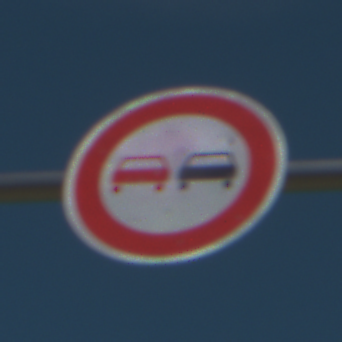
Verkehrszeichen: Ueberholverbot
Umgebung: Outdoor, Special
Tageszeit: Midday
Wetter: PartlyCloudy
Licht: Natural
Jahreszeit: NotSpecified
Kontrast: HighContrast